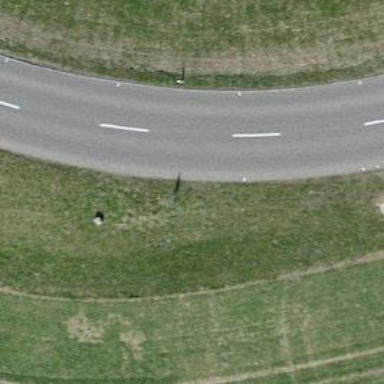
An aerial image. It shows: Tertiary road.